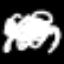
Label: frog